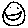
Label: smiley face